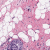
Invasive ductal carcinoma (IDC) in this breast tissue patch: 0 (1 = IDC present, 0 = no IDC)